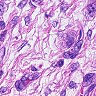
Metastatic tissue present: yes